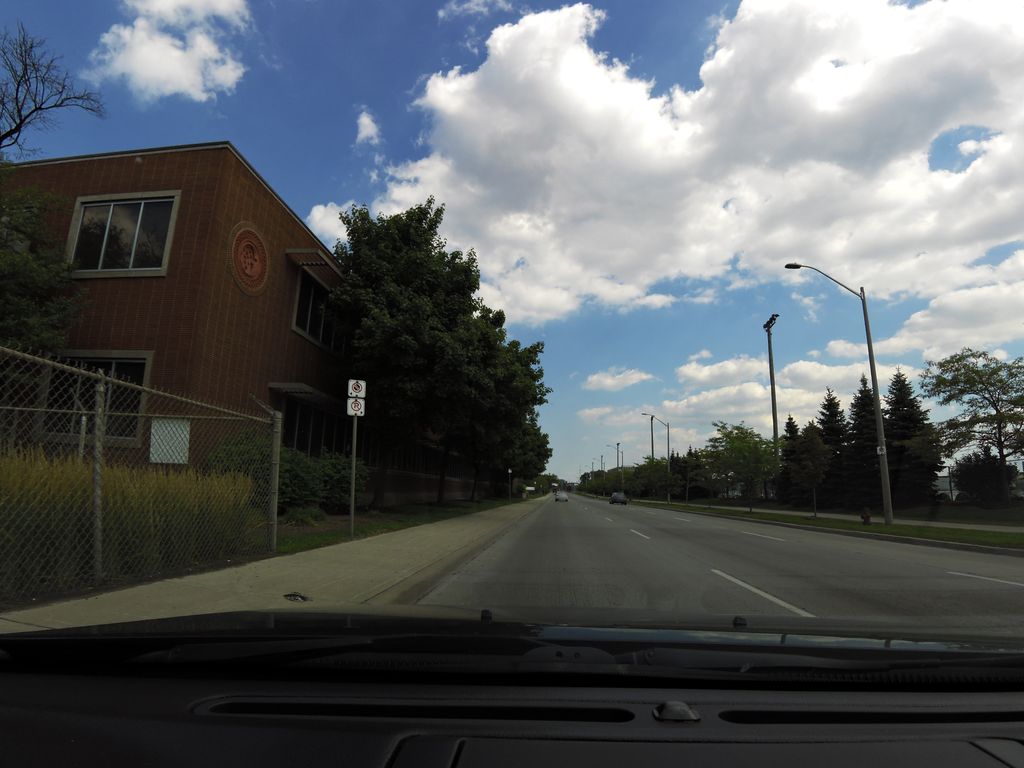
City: hamilton